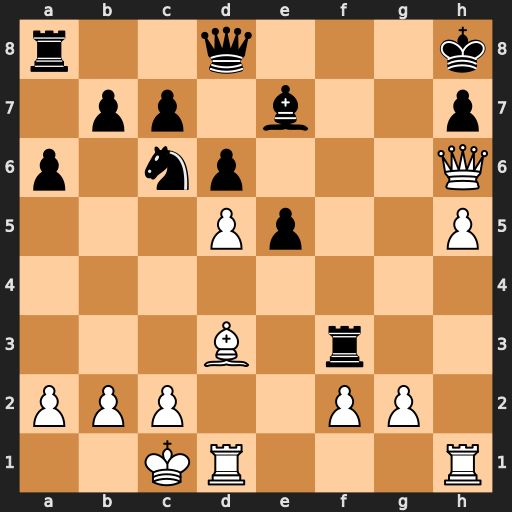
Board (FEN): r2q3k/1pp1b2p/p1np3Q/3Pp2P/8/3B1r2/PPP2PP1/2KR3R
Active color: w
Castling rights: -
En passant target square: -
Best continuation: Qxh7#